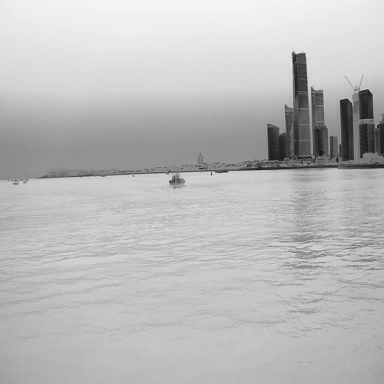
There are two sailboats in the infrared image.